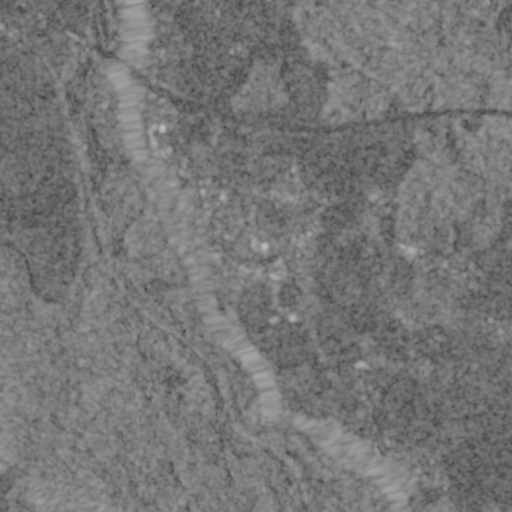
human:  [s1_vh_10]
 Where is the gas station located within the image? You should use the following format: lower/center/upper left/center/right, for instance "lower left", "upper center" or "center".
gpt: The gas station is located in the upper center of the image.
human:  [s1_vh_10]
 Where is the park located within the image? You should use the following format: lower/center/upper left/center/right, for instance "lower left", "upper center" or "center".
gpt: The park is located in the lower center of the image.
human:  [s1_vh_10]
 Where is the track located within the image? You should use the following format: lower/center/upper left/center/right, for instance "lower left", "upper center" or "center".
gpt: The track is located in the center of the image.
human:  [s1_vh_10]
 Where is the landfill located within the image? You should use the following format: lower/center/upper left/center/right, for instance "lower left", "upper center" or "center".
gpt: There is no landfill in the image.

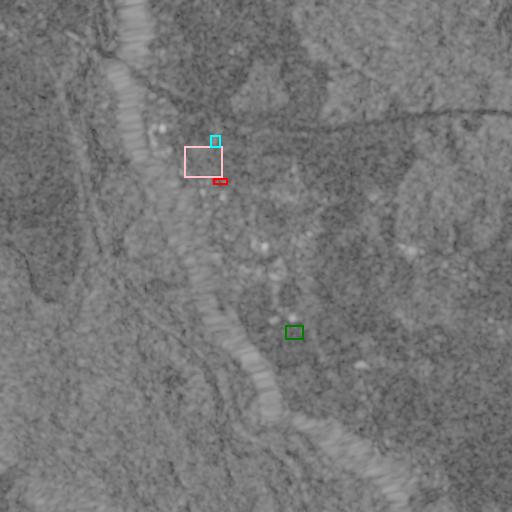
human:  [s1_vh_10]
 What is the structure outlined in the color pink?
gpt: The structure outlined in pink is a crop field.
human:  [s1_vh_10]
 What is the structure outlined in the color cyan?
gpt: The structure outlined in cyan is a gas station.
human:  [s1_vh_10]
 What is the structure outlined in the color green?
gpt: The structure outlined in green is a park.
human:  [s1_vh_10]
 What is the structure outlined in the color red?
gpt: The structure outlined in red is a parking lot.
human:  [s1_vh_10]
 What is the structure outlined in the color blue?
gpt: There is no blue outline.